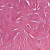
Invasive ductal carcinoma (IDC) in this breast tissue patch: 0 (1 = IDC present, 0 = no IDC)